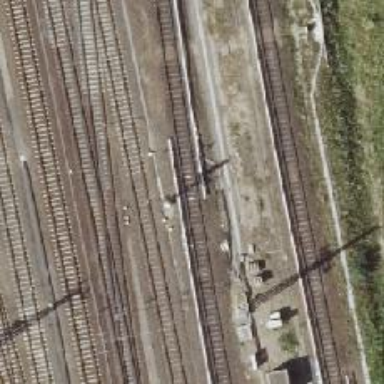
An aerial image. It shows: Railway signal.